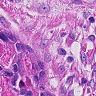
Metastatic tissue present: yes